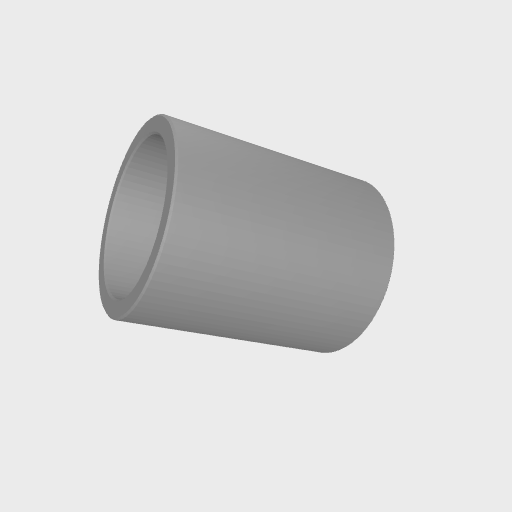
Part: Spacer8ID10OD12